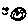
Label: smiley face